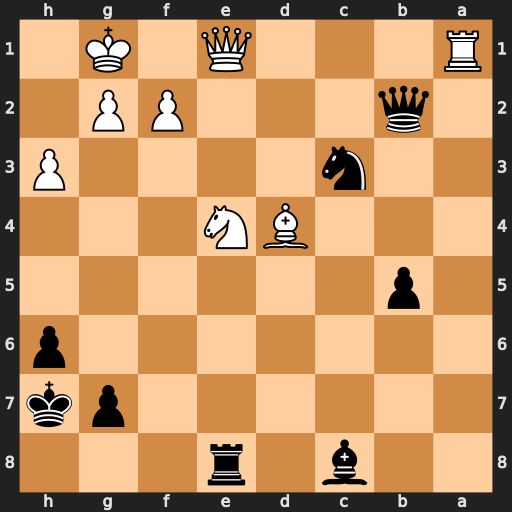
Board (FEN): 2b1r3/6pk/7p/1p6/3BN3/2n4P/1q3PP1/R3Q1K1
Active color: b
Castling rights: -
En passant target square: -
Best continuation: Ne2+ Kh2 Qxd4